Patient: sex F, age 68
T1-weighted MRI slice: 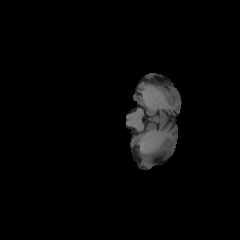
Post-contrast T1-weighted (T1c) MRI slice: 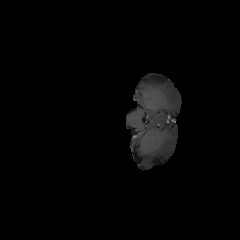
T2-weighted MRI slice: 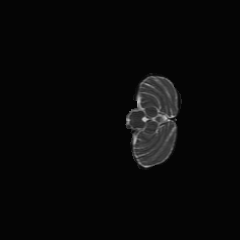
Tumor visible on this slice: no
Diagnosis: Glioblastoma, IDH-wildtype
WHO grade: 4